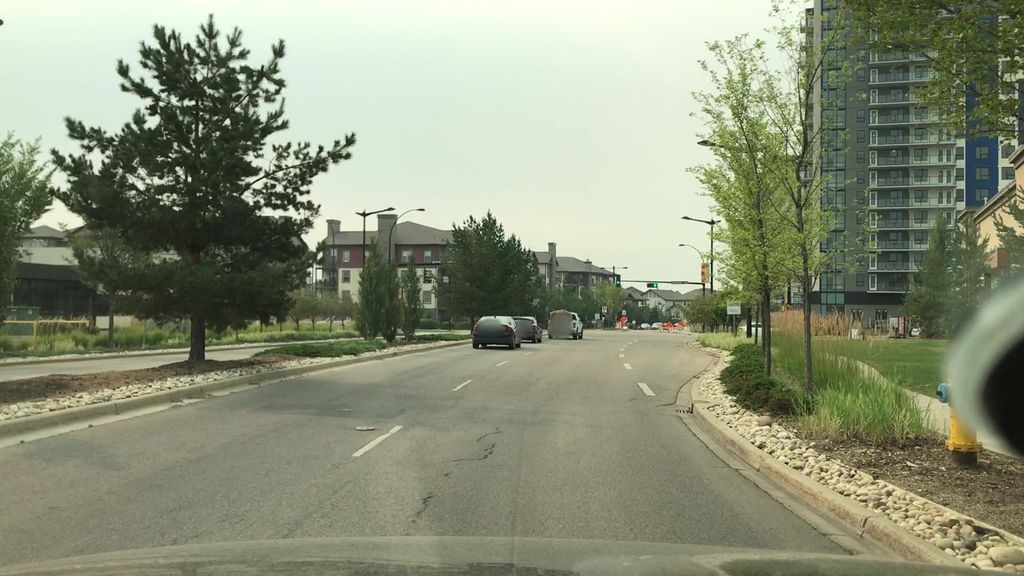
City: edmonton